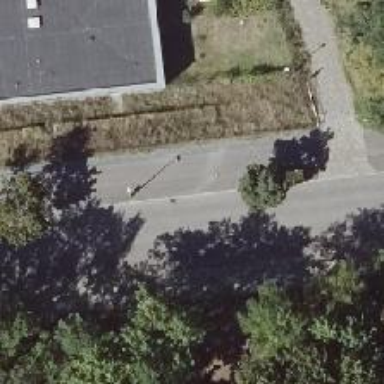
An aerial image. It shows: Street lamp.